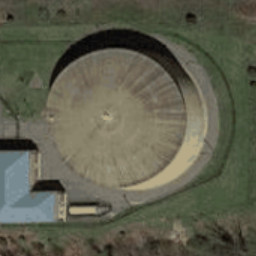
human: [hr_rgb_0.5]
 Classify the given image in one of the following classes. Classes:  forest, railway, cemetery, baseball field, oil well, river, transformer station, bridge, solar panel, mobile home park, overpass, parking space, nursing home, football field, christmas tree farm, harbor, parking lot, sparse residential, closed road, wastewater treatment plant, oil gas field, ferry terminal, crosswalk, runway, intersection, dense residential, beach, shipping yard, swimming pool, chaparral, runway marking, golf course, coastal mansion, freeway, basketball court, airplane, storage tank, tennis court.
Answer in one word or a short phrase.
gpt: storage tank